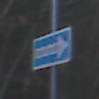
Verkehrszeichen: EinbahnstrasseRechtsweisend
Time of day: MorningAfternoon
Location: Outdoor (Nature)
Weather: Overcast
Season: Winter
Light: Natural